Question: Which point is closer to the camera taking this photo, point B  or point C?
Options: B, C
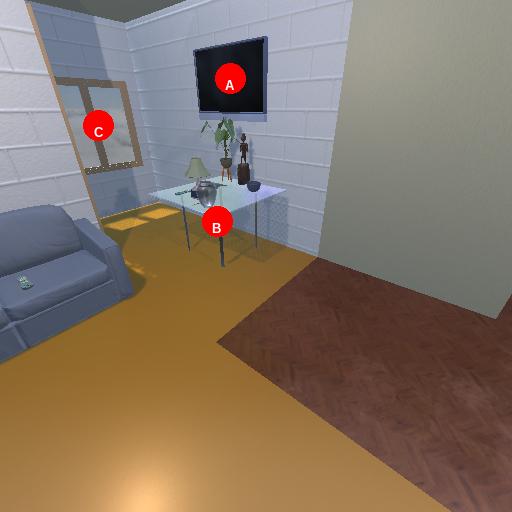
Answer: B